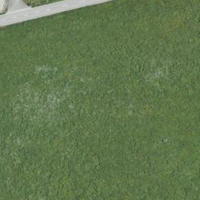
EUNIS habitat code: 24
Species observed at this site:
Lathyrus vernus
Cardamine heptaphylla